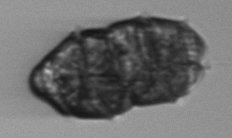
Label: Margalefidinium